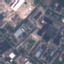
Label: Industrial